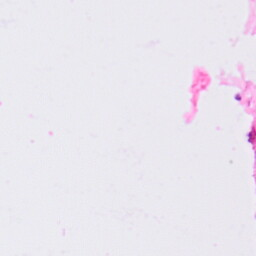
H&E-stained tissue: Lung